Question: I'm trying to count the consecutive same values in this Dataframe below:

DF:
'''
{'obligacion': {0: 200000000123, 1: 200000000123, 2: 200000000123, 3: 200000000123, 4: <PHONE>, 5: 200000000123, 6: 200000000123, 7: 200000000123, 8: 200000000123, 9: 200000000123, 0: 200000000123, 11: 200000000123, 12: 200000000123, 13: 200000000123, 14: 200000000123, 15: <PHONE>, 16: 200000000123, 17: 200000000123}, 0: {0: 'mora18', 1: 'mora17', 2: 'mora16', 3: mora15', 4: 'mora14', 5: 'mora13', 6: 'mora12', 7: 'mora11', 8: 'mora10', 9: 'mora9', 10: 'mora8', 1: 'mora7', 12: 'mora6', 13: 'mora5', 14: 'mora4', 15: 'mora3', 16: 'mora2', 17: 'mora1'}, dias_mora': {0: '-1', 1: '-1', 2: '-1', 3: '-1', 4: '-1', 5: '-1', 6: '-1', 7: '4', 8: '6', 9: 0', 10: '8', 11: '9', 12: '7', 13: '10', 14: '3', 15: '2', 16: '3', 17: '2'}}
'''
So I want as the output something like this:
[200000000123: (-1, 7),
(4, 1),
(6, 1),
(0, 1),
(8, 1),
(9, 1),
(7, 1),
(10, 1),
(3, 1),
(2, 1),
(3, 1),
(2, 1)]
The ID number followed by the consecutive count of the numbers, example:
---------------UPDATE------------------
CODE USED
'''
import pandas as pd
data = {
'obligacion': [200000000123, 200000000123, 200000000123, 200000000123, 200000000123, 200000000123, 200000000123, 200000000123, 200000000123, 200000000123, 200000000123, 200000000123, 200000000123, 200000000123, 200000000123, 200000000123, 200000000123, 200000000123] +
[200000000444, 200000000444, 200000000444, 200000000444, 200000000444, 200000000444, 200000000444, 200000000444, 200000000444, 200000000444, 200000000444, 200000000444, 200000000444, 200000000444, 200000000444, 200000000444, 200000000444, 200000000444],
'0': [ 'mora18', 'mora17', 'mora16', 'mora15', 'mora14', 'mora13', 'mora12', 'mora11', 'mora10', 'mora9', 'mora8', 'mora7', 'mora6', 'mora5', 'mora4', 'mora3', 'mora2', 'mora1'] +
[ 'kiwi18', 'kiwi17', 'kiwi16', 'kiwi15', 'kiwi14', 'kiwi13', 'kiwi12', 'kiwi11', 'kiwi10', 'kiwi9', 'kiwi8', 'kiwi7', 'kiwi6', 'kiwi5', 'kiwi4', 'kiwi3', 'kiwi2', 'kiwi1'],
'dias_mora': [ '-1', '-1', '-1', '-1', '-1', '-1', '-1', '4', '6', '0', '8', '9', '7', '10', '3', '2', '3', '2'] +
[ '12', '0', '4', '4', '4', '7', '10', '4', '-6', '-7', '8', '8', '17', '10', '10', '-2', '3', '2']
}
df = pd.DataFrame.from_dict(data) # convert dictionary to dataframe
dict_count = {}
for nid in df.obligacion.unique():
vector_mora = df['dias_mora'][df.obligacion == nid].values
groups = groupby(vector_mora)
result = [(label, sum(1 for _ in group)) for label, group in groups]
dict_count[nid] = result
dict_count
'''
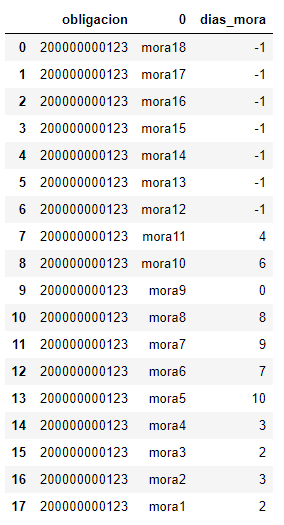
Answer: I couldn't find a clever way to do it with just pandas, so a list and loops were needed.
'''
import pandas as pd
data = {
'obligacion': [200000000123, 200000000123, 200000000123, 200000000123, 200000000123, 200000000123, 200000000123, 200000000123, 200000000123, 200000000123, 200000000123, 200000000123, 200000000123, 200000000123, 200000000123, 200000000123, 200000000123, 200000000123] +
[200000000444, 200000000444, 200000000444, 200000000444, 200000000444, 200000000444, 200000000444, 200000000444, 200000000444, 200000000444, 200000000444, 200000000444, 200000000444, 200000000444, 200000000444, 200000000444, 200000000444, 200000000444],
'0': [ 'mora18', 'mora17', 'mora16', 'mora15', 'mora14', 'mora13', 'mora12', 'mora11', 'mora10', 'mora9', 'mora8', 'mora7', 'mora6', 'mora5', 'mora4', 'mora3', 'mora2', 'mora1'] +
[ 'kiwi18', 'kiwi17', 'kiwi16', 'kiwi15', 'kiwi14', 'kiwi13', 'kiwi12', 'kiwi11', 'kiwi10', 'kiwi9', 'kiwi8', 'kiwi7', 'kiwi6', 'kiwi5', 'kiwi4', 'kiwi3', 'kiwi2', 'kiwi1'],
'dias_mora': [ '-1', '-1', '-1', '-1', '-1', '-1', '-1', '4', '6', '0', '8', '9', '7', '10', '3', '2', '3', '2'] +
[ '12', '0', '4', '4', '4', '7', '10', '4', '-6', '-7', '8', '8', '17', '10', '10', '-2', '3', '2']
}
df = pd.DataFrame.from_dict(data) # convert dictionary to dataframe
lob = df['obligacion'].unique().tolist() # distinct list of first columne
ddall = {}
for o in lob: # each ob
ldm = df[df['obligacion']==o]['dias_mora'].tolist() # filter by ob, convert last column to list
all = []
cnt = 0
for i in range(len(ldm)-1): # each element in list
cnt += 1
if ldm[i] != ldm[i+1]: # if last element in this sequence
all.append((ldm[i],cnt)) # append tuple to final list
cnt = 0
else:
all.append((ldm[i+1],cnt+1)) # last element
ddall[o] = [(int(e[0]),e[1]) for e in list(all)]
print(ddall)
'''
Output
'''
{
200000000123: [(-1, 7), (4, 1), (6, 1), (0, 1), (8, 1), (9, 1), (7, 1), (10, 1), (3, 1), (2, 1), (3, 1), (2, 1)],
200000000444: [(12, 1), (0, 1), (4, 3), (7, 1), (10, 1), (4, 1), (-6, 1), (-7, 1), (8, 2), (17, 1), (10, 2), (-2, 1), (3, 1), (2, 1)]
}
'''
---- Update ----
According to the Pandas documentation, iterating over a dataframe should be avoided as it is very slow. To speed up this script, I converted the key columns to lists, zipped them and iterated over the zip object. The script runs about twice as fast. The output is the same.
Here is the faster script:
'''
import pandas as pd
data = {
'obligacion': [200000000123, 200000000123, 200000000123, 200000000123, 200000000123, 200000000123, 200000000123, 200000000123, 200000000123, 200000000123, 200000000123, 200000000123, 200000000123, 200000000123, 200000000123, 200000000123, 200000000123, 200000000123] +
[200000000444, 200000000444, 200000000444, 200000000444, 200000000444, 200000000444, 200000000444, 200000000444, 200000000444, 200000000444, 200000000444, 200000000444, 200000000444, 200000000444, 200000000444, 200000000444, 200000000444, 200000000444],
'0': [ 'mora18', 'mora17', 'mora16', 'mora15', 'mora14', 'mora13', 'mora12', 'mora11', 'mora10', 'mora9', 'mora8', 'mora7', 'mora6', 'mora5', 'mora4', 'mora3', 'mora2', 'mora1'] +
[ 'kiwi18', 'kiwi17', 'kiwi16', 'kiwi15', 'kiwi14', 'kiwi13', 'kiwi12', 'kiwi11', 'kiwi10', 'kiwi9', 'kiwi8', 'kiwi7', 'kiwi6', 'kiwi5', 'kiwi4', 'kiwi3', 'kiwi2', 'kiwi1'],
'dias_mora': [ '-1', '-1', '-1', '-1', '-1', '-1', '-1', '4', '6', '0', '8', '9', '7', '10', '3', '2', '3', '2'] +
[ '12', '0', '4', '4', '4', '7', '10', '4', '-6', '-7', '8', '8', '17', '10', '10', '-2', '3', '2']
}
df = pd.DataFrame.from_dict(data) # convert dictionary to dataframe
# convert key columns to lists for faster scan
lstob = df['obligacion'].to_list()
lstdm = df['dias_mora'].to_list()
ddall = {}
lastob = "___" # will delete this entry
lst = []
lastv = cnt = 1
tt = zip(lstob, lstdm) # combine lists for iteration
for t in tt: # each ob/dm
if t[0] != lastob: # new ob
lst.append((int(lastv), cnt)) # add last sequence
ddall[lastob] = lst # add list to dictionary
lastob = t[0]
lst = []
lastv = t[1]
cnt = 1
else: # same ob
if t[1] != lastv: # if new dm
lst.append((int(lastv), cnt))
lastv = t[1]
cnt = 1
else:
cnt += 1 # just increment ctr
else: # last row in dataset
lst.append((int(t[1]), cnt))
ddall[lastob] = lst
del ddall['___'] # remove temporary entry
print(ddall)
'''
---- Update #2 ----
If you want to add dias_mora in the output, you can collect the dm entries as you're counting the values.
For that, here is the updated code:
'''
import pandas as pd
data = {
'obligacion': [200000000123, 200000000123, 200000000123, 200000000123, 200000000123, 200000000123, 200000000123, 200000000123, 200000000123, 200000000123, 200000000123, 200000000123, 200000000123, 200000000123, 200000000123, 200000000123, 200000000123, 200000000123] +
[200000000444, 200000000444, 200000000444, 200000000444, 200000000444, 200000000444, 200000000444, 200000000444, 200000000444, 200000000444, 200000000444, 200000000444, 200000000444, 200000000444, 200000000444, 200000000444, 200000000444, 200000000444],
'0': [ 'mora18', 'mora17', 'mora16', 'mora15', 'mora14', 'mora13', 'mora12', 'mora11', 'mora10', 'mora9', 'mora8', 'mora7', 'mora6', 'mora5', 'mora4', 'mora3', 'mora2', 'mora1'] +
[ 'kiwi18', 'kiwi17', 'kiwi16', 'kiwi15', 'kiwi14', 'kiwi13', 'kiwi12', 'kiwi11', 'kiwi10', 'kiwi9', 'kiwi8', 'kiwi7', 'kiwi6', 'kiwi5', 'kiwi4', 'kiwi3', 'kiwi2', 'kiwi1'],
'dias_mora': [ '-1', '-1', '-1', '-1', '-1', '-1', '-1', '4', '6', '0', '8', '9', '7', '10', '3', '2', '3', '2'] +
[ '12', '0', '4', '4', '4', '7', '10', '4', '-6', '-7', '8', '8', '17', '10', '10', '-2', '3', '2']
}
df = pd.DataFrame.from_dict(data) # convert dictionary to dataframe
# convert key columns to lists for faster scan
lstob = df['obligacion'].to_list()
lst0 = df['0'].to_list()
lstdm = df['dias_mora'].to_list()
cur0 = ""
ddall = {}
lastob = "___" # will delete this entry
lst = []
lastv = cnt = 1
tt = zip(lstob, lst0, lstdm) # combine lists for iteration
for t in tt: # each ob/dm
if t[0] != lastob: # new ob
lst.append((int(lastv), cnt, cur0)) # add last sequence
ddall[lastob] = lst # add list to dictionary
lastob = t[0]
lst = []
lastv = t[2]
cur0 = t[1]
cnt = 1
else: # same ob
if t[2] != lastv: # if new dm
lst.append((int(lastv), cnt, cur0))
lastv = t[2]
cur0 = t[1]
cnt = 1
else:
cnt += 1 # just increment ctr
cur0 += ',' + t[1]
else: # last row in dataset
lst.append((int(t[2]), cnt, cur0))
ddall[lastob] = lst
del ddall['___'] # remove temporary entry
print(ddall)
'''
Output (formatted)
'''
{
200000000123: [
(-1, 7, 'mora18,mora17,mora16,mora15,mora14,mora13,mora12'),
(4, 1, 'mora11'),
(6, 1, 'mora10'),
(0, 1, 'mora9'),
(8, 1, 'mora8'),
(9, 1, 'mora7'),
(7, 1, 'mora6'),
(10, 1, 'mora5'),
(3, 1, 'mora4'),
(2, 1, 'mora3'),
(3, 1, 'mora2'),
(2, 1, 'mora1')],
200000000444: [
(12, 1, 'kiwi18'),
(0, 1, 'kiwi17'),
(4, 3, 'kiwi16,kiwi15,kiwi14'),
(7, 1, 'kiwi13'),
(10, 1, 'kiwi12'),
(4, 1, 'kiwi11'),
(-6, 1, 'kiwi10'),
(-7, 1, 'kiwi9'),
(8, 2, 'kiwi8,kiwi7'),
(17, 1, 'kiwi6'),
(10, 2, 'kiwi5,kiwi4'),
(-2, 1, 'kiwi3'),
(3, 1, 'kiwi2'),
(2, 1, 'kiwi1')]
}
'''
The dm list can can be converted to a list using the string 'split' method if needed.